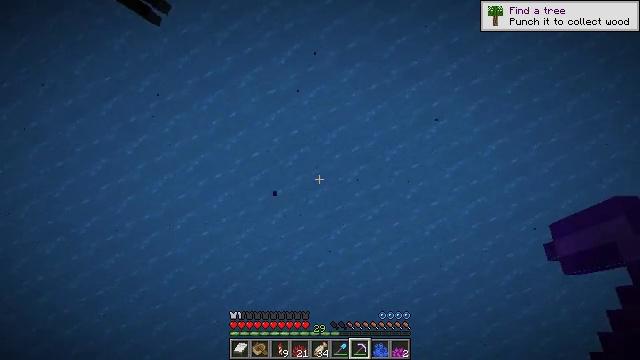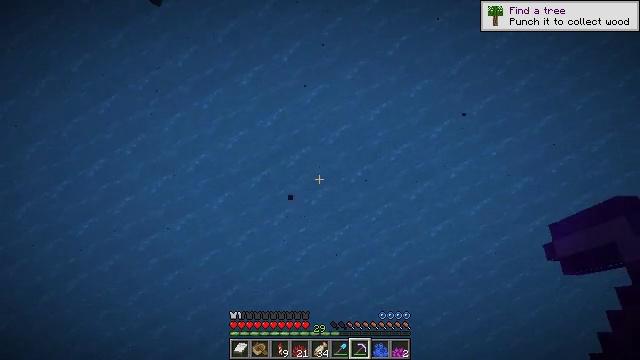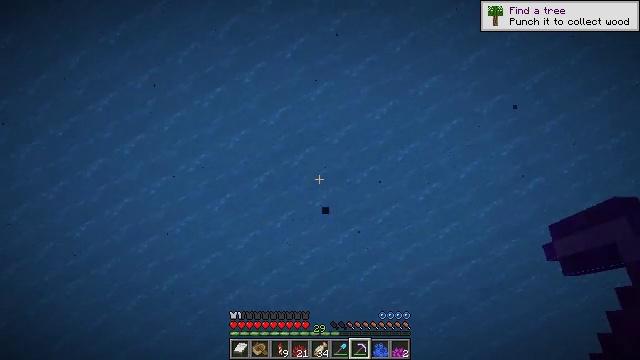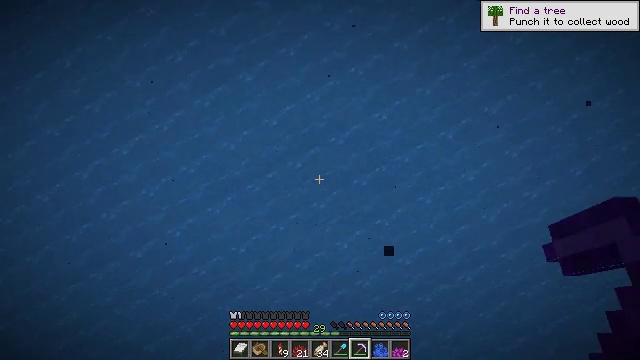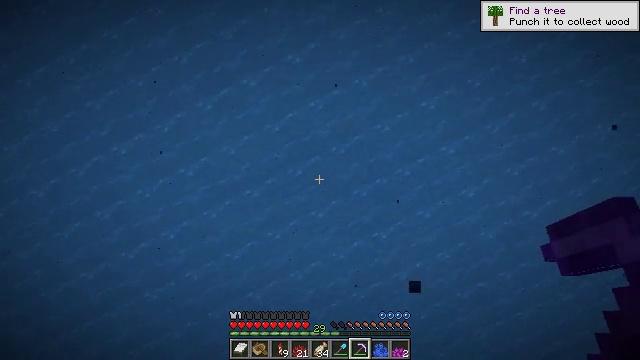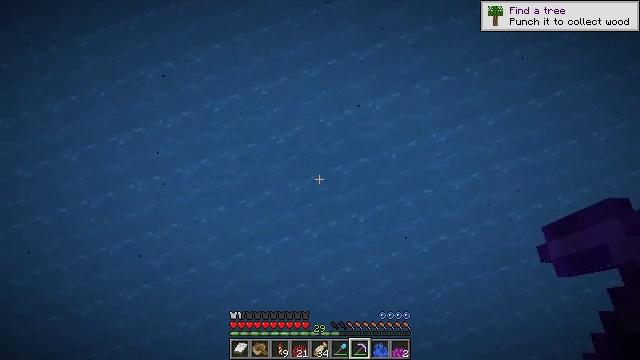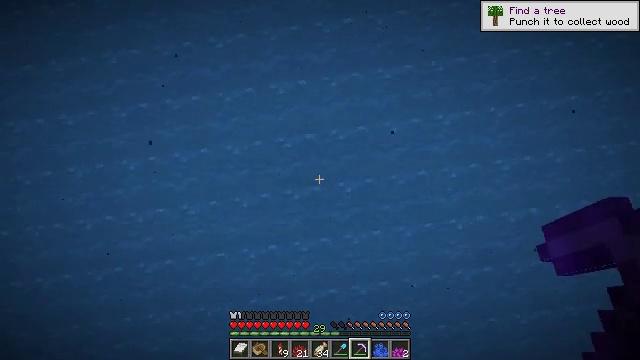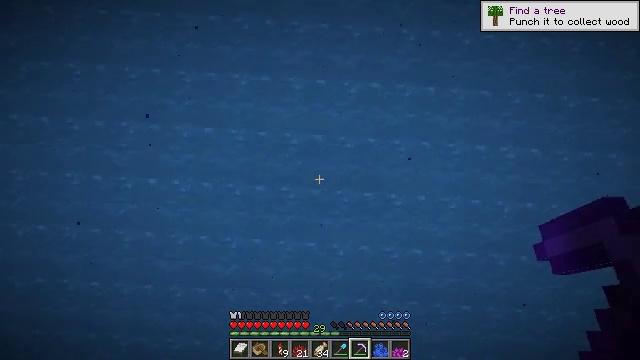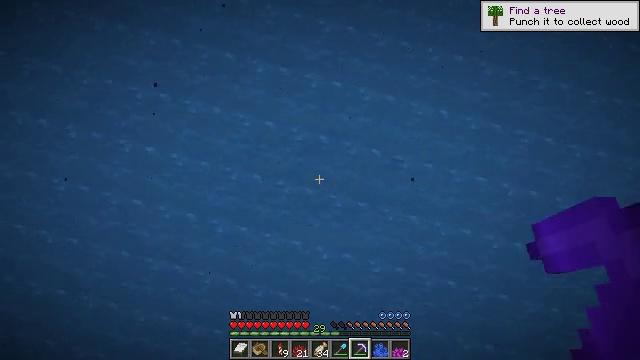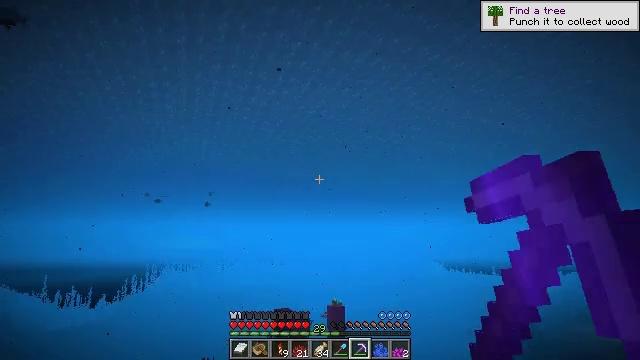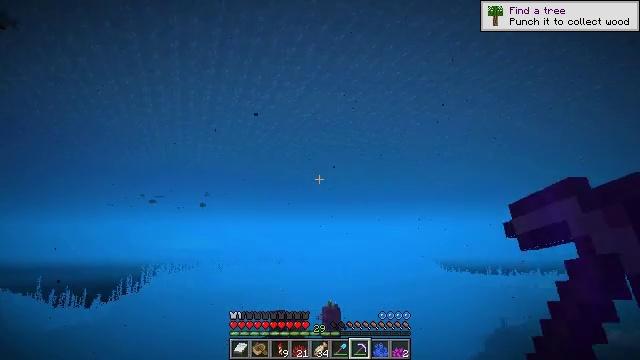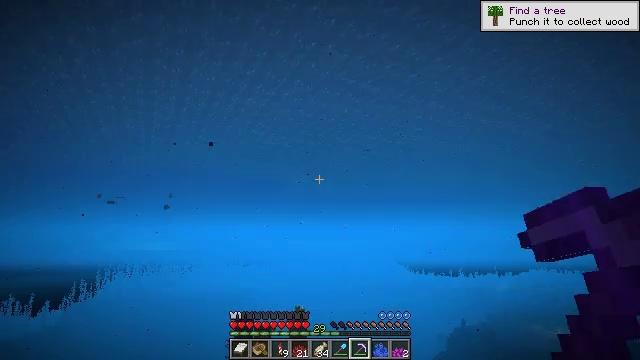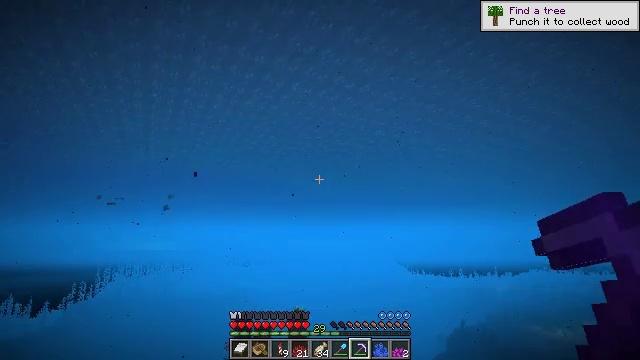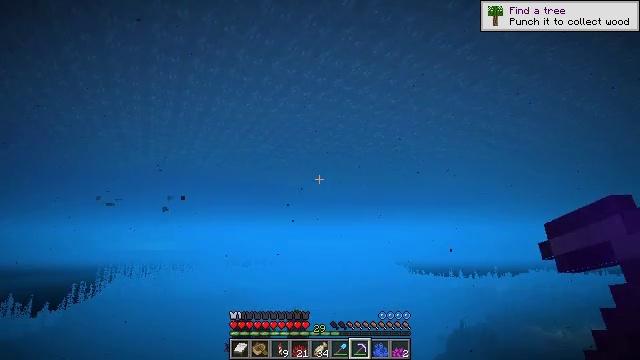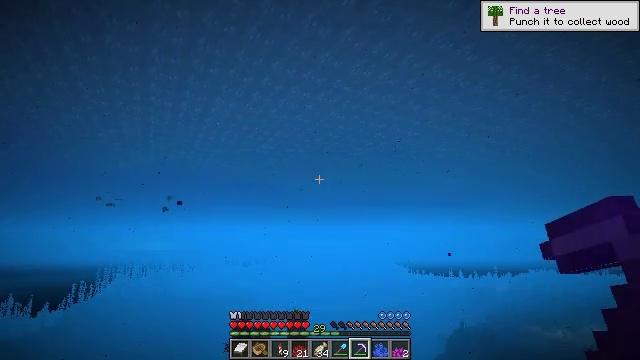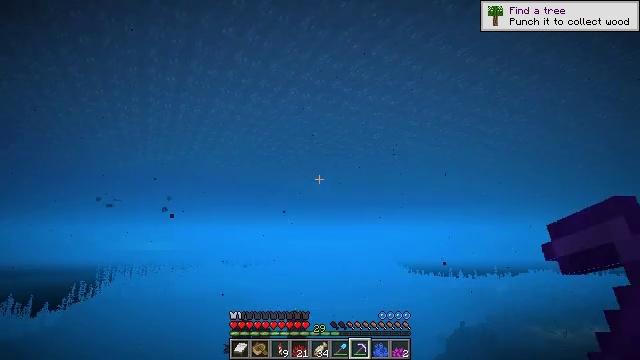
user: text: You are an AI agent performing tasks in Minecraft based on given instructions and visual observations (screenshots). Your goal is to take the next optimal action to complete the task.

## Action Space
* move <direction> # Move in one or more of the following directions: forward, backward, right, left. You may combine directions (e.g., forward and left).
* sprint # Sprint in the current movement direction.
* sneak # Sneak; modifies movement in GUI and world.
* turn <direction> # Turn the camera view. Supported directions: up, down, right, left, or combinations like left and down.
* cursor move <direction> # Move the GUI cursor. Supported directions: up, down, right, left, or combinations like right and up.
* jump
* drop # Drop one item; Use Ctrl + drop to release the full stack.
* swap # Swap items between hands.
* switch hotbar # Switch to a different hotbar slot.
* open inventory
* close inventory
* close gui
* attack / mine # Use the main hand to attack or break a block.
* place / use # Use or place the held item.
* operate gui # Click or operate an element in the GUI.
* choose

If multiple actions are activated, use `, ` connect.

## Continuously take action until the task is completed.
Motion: motion action
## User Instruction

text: Gather a fire coral wall fan using a suitable tool.
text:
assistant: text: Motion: move left, jump
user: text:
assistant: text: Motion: move back and move left, jump
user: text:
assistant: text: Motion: move back and move left, jump
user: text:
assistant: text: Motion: move back and move left, turn right and up, jump
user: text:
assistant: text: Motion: move back and move left, turn right and up, jump
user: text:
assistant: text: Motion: move back, turn right and up, jump
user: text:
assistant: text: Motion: move back, turn right, jump
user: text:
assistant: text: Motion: move back, turn right, jump
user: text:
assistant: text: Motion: move back, turn right and down, jump
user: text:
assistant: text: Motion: no_op
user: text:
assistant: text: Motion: turn right
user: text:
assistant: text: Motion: no_op
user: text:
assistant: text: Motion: no_op
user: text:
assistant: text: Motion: no_op
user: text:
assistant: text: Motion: no_op
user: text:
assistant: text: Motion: no_op
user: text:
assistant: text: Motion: turn right and down
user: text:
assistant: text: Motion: turn right and down
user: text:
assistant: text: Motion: turn right and down
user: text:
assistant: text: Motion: turn right and down
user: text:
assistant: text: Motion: turn right and down
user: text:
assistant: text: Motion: turn right and down
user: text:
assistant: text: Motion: turn right and down
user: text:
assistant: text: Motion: turn left and up
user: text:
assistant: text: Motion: turn up
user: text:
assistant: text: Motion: no_op
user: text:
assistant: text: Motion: no_op
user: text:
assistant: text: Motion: turn down
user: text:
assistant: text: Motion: turn left
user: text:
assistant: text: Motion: turn right and up